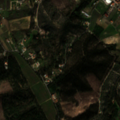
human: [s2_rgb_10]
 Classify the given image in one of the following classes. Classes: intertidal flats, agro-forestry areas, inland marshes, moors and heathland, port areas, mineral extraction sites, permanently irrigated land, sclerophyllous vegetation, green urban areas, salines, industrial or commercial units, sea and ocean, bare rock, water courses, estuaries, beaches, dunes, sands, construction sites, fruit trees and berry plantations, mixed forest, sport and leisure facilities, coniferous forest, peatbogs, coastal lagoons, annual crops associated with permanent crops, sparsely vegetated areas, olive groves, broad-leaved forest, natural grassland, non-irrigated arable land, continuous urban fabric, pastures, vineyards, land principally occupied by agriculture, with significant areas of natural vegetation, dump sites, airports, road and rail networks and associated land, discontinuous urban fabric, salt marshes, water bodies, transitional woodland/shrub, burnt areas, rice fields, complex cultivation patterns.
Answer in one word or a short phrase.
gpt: discontinuous urban fabric, vineyards, complex cultivation patterns, land principally occupied by agriculture, with significant areas of natural vegetation, broad-leaved forest, mixed forest